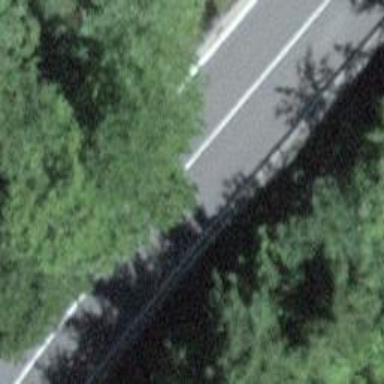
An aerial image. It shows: Tertiary road with asphalt surface.